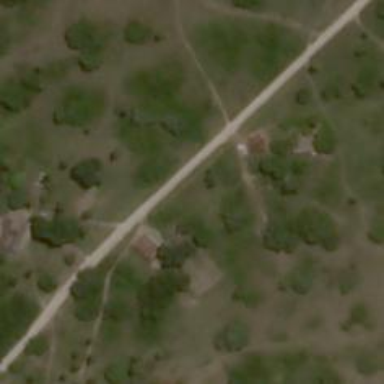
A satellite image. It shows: Unclassified road.